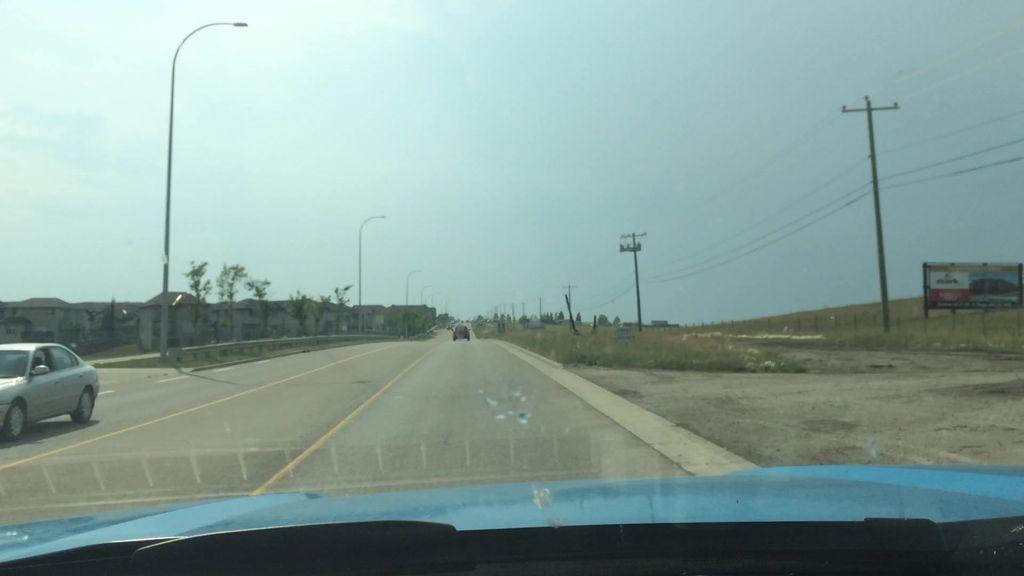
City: calgary